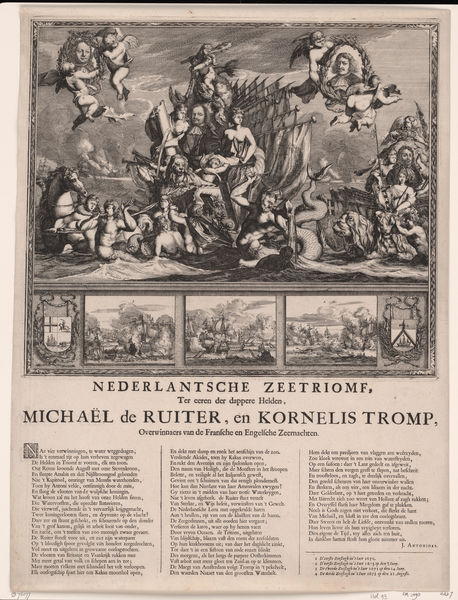
Titel: Allegorie ter ere van Michiel de Ruyter en Cornelis Tromp en hun overwinningen in de zeeslagen in de jaren 1672 en 1673
Künstler: Coenraet Decker
Standort: Amsterdam
Institution: Rijksmuseum
Schlagwörter: peinture, anges, trompette, bateau, images, chérubin, michael, dude, ruiter